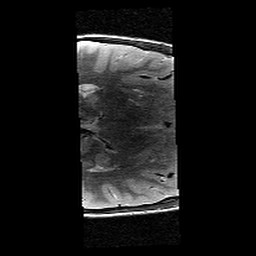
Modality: T2w
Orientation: axial
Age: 12
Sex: male
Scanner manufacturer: siemens
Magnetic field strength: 3 T
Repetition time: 7.7 s
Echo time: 0.067 s